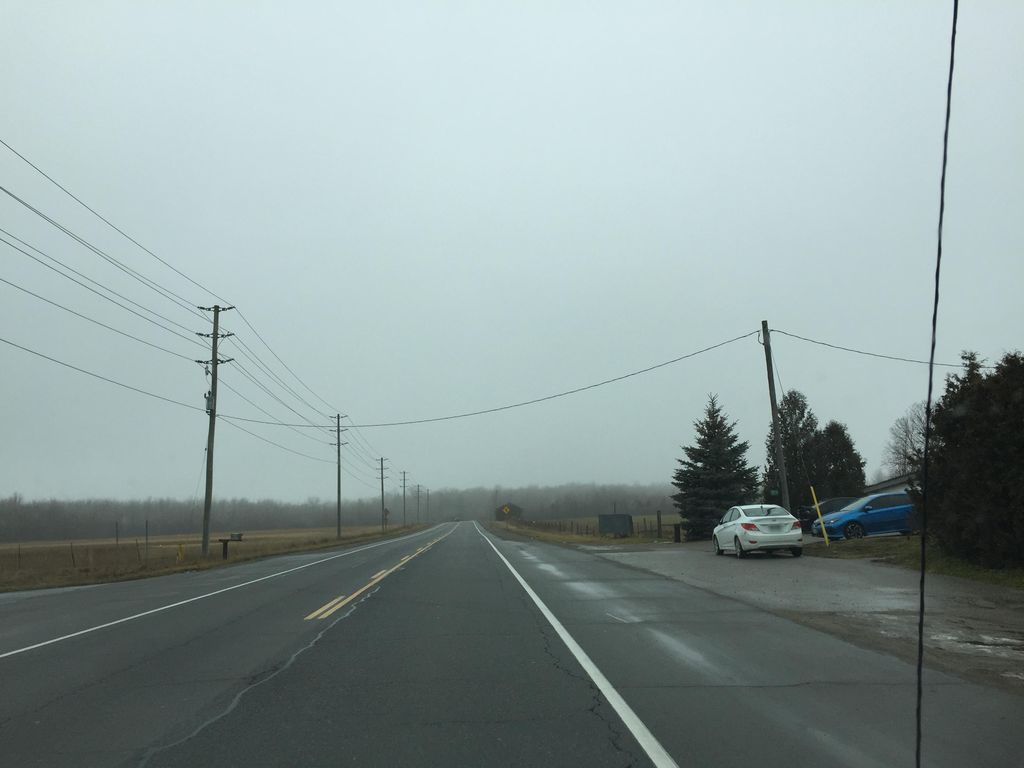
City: kitchener-waterloo